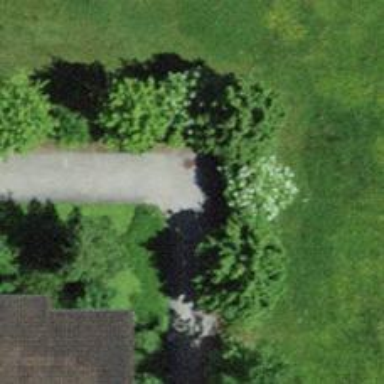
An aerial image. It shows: Footway made of cobblestone.